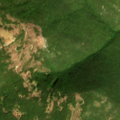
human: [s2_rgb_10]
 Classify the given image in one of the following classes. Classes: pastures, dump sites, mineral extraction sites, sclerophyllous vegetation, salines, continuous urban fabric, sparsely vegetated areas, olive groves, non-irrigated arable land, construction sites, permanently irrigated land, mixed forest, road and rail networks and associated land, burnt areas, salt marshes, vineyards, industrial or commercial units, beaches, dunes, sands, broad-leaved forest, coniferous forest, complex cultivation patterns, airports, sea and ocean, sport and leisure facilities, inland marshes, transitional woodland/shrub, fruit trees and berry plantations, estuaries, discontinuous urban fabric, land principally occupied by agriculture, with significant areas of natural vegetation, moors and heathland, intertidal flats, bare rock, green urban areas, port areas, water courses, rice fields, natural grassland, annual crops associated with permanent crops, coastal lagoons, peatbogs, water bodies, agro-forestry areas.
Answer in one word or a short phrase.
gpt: broad-leaved forest, natural grassland, transitional woodland/shrub